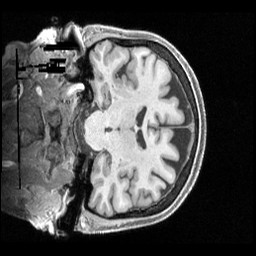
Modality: T1w
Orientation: coronal
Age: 70
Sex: female
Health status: healthy
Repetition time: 2.4 s
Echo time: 0.00222 s